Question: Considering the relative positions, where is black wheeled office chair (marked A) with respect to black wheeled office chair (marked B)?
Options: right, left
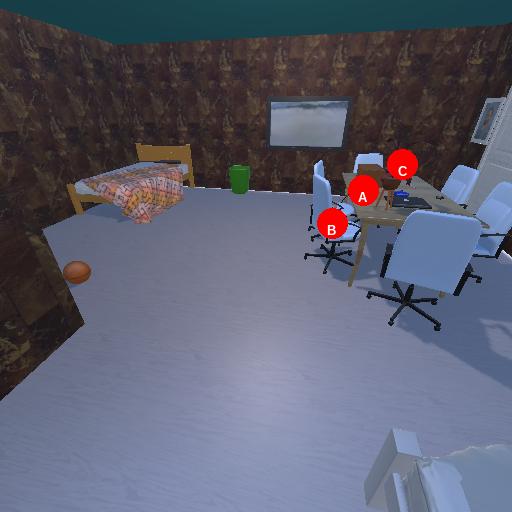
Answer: right